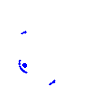
Particle: electron